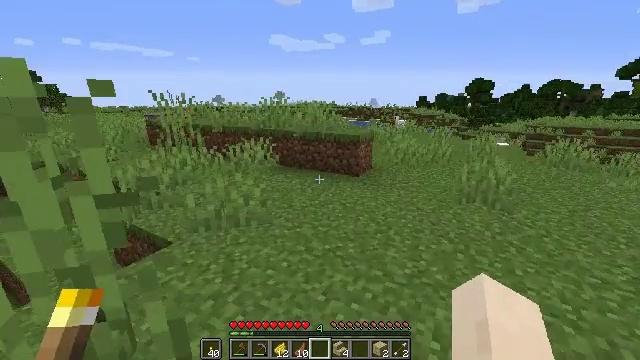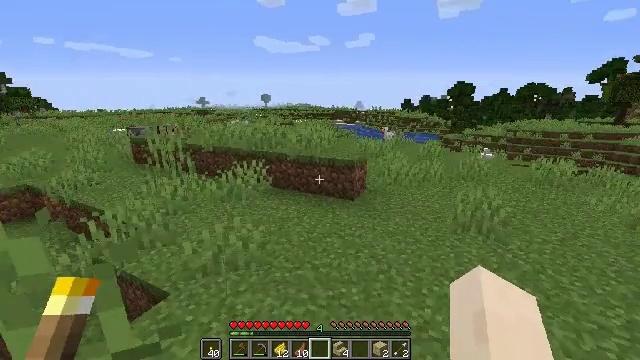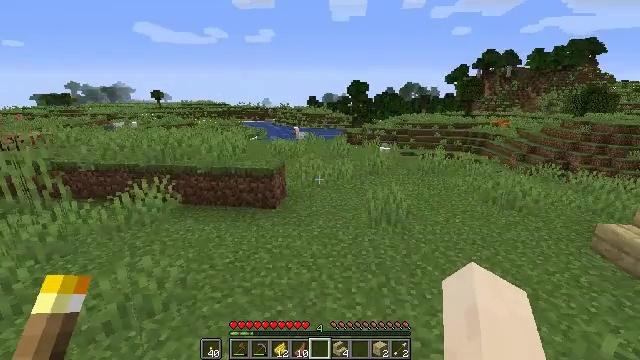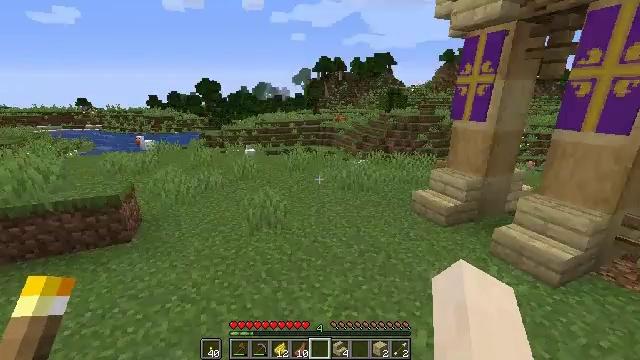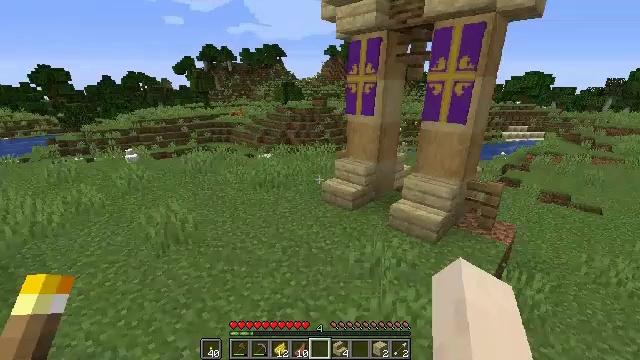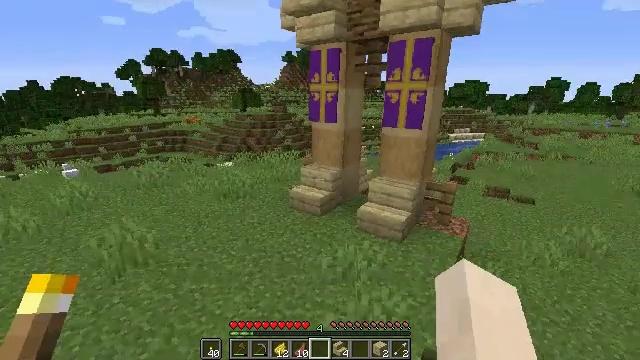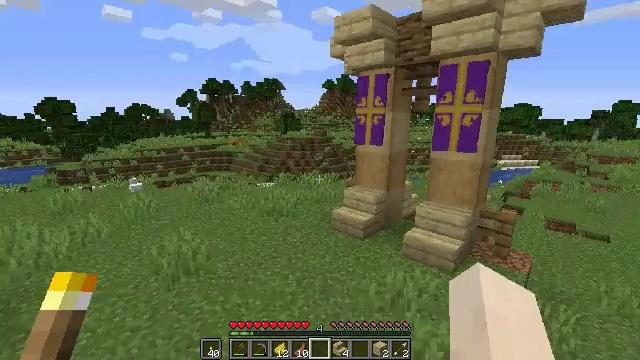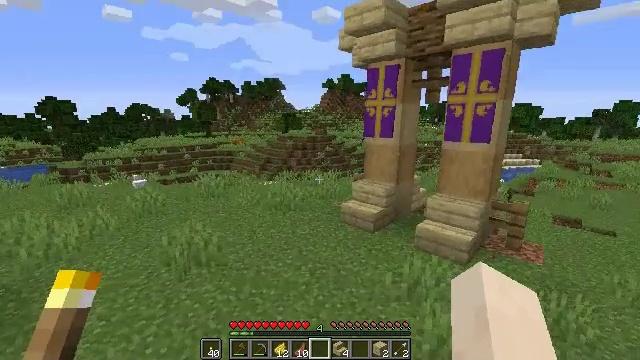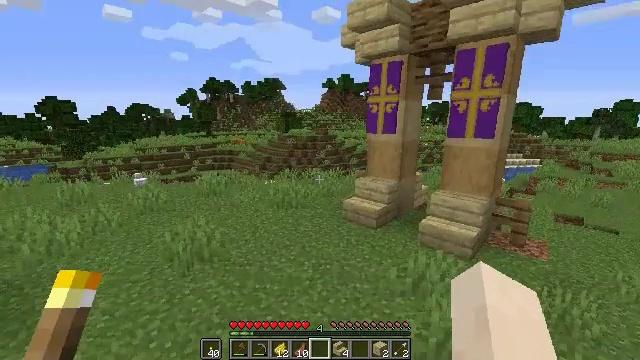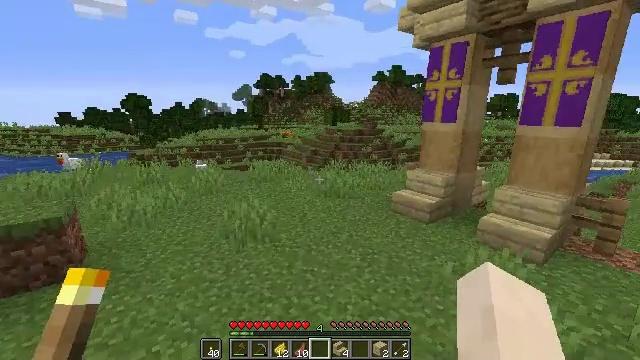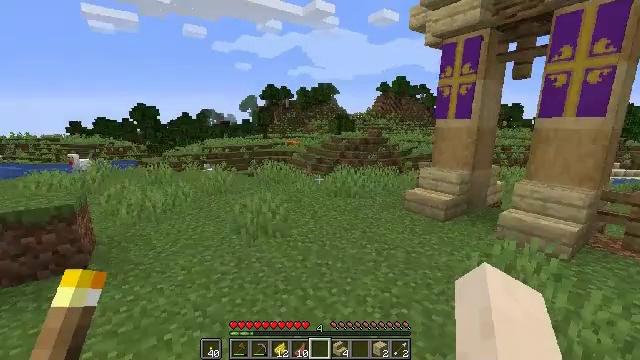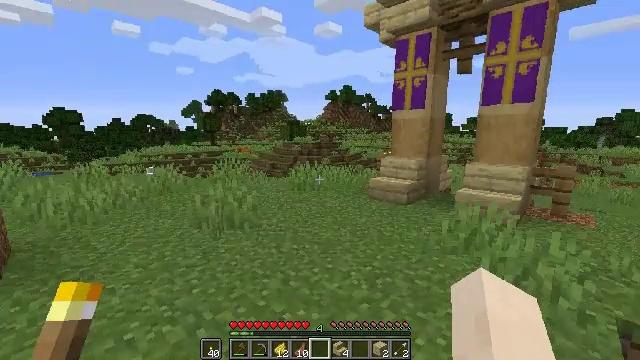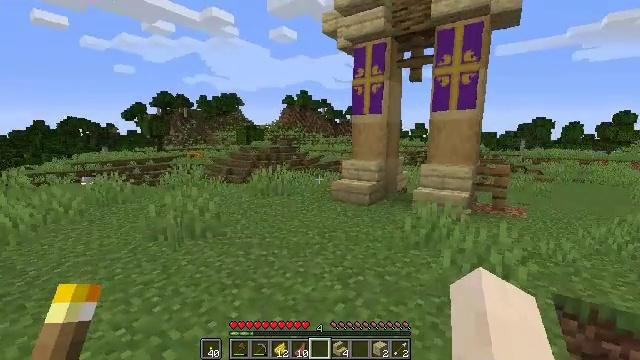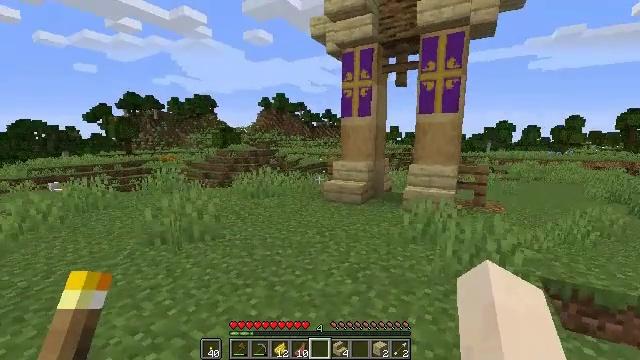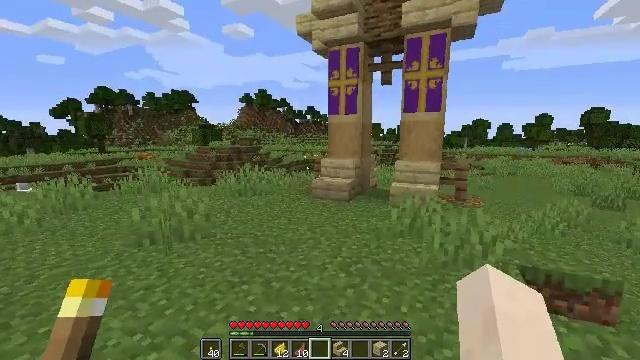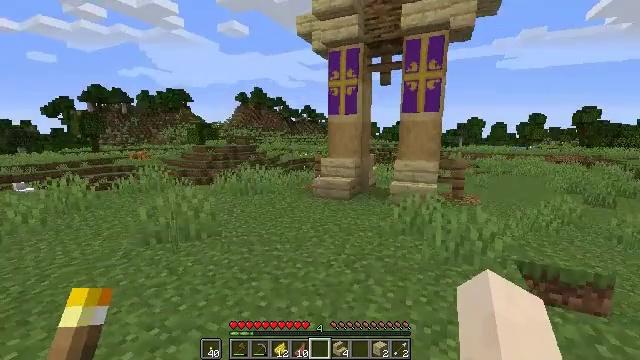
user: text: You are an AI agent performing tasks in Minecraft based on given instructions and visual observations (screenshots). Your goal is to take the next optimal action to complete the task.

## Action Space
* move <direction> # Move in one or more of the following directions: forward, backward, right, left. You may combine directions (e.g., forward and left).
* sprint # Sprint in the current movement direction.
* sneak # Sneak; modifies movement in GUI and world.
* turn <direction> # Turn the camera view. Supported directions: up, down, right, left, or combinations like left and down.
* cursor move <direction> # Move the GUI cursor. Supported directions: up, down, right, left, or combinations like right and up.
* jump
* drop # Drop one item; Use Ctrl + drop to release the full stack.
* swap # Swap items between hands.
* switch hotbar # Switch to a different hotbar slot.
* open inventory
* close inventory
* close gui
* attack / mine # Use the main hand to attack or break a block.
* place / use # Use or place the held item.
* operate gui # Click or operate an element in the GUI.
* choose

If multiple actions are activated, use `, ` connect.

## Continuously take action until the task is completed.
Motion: motion action
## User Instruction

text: Left-click to destroy the oak fence.
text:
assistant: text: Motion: move forward and move left, turn right, jump
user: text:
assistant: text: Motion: move forward and move left, turn right, jump
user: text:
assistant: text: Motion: move forward and move left, turn right, jump
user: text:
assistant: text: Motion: move forward and move left, turn right and down
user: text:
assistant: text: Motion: move forward and move left, turn right and up
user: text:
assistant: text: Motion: move forward and move left, turn left and up
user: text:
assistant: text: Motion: move left
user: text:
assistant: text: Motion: move left
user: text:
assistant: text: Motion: move left, turn left and down
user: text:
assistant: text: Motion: move left, turn up
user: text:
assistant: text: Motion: move left, turn right and up
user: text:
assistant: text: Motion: move left, turn right
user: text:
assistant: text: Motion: move back and move left, turn right
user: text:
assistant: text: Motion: move back and move left, turn right
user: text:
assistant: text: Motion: move back and move left
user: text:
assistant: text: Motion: move back and move left, turn right
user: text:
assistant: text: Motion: move back and move left, turn right
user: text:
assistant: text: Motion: move back and move left, turn right and up
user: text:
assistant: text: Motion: move back and move left, turn right and up
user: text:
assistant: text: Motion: move back and move left, turn right
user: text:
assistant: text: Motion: move back and move left
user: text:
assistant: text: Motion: move back and move left
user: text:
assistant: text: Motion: move back and move left, turn up
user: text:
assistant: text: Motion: move back
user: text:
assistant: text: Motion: move back
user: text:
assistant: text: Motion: move back
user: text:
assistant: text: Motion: move back
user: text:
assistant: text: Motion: move back
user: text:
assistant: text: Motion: move back
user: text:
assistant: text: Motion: move back